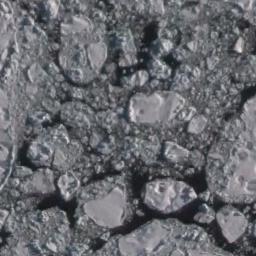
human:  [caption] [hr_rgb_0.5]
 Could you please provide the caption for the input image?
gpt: Countless ice cubes of various sizes are tightly connected into a large piece floating on the deep blue sea and covering the sea .

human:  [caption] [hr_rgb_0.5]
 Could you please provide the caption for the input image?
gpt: There are sea ice of different shapes and sizes .

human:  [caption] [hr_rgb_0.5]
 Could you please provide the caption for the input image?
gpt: There are many ice on the dark blue sea .

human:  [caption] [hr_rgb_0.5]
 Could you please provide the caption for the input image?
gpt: A lot of sea ice of different sizes and thickness gathers together and the color of the seawater is deep blue .

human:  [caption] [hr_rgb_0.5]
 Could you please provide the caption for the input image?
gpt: There are many sea ice linked into sheets .